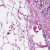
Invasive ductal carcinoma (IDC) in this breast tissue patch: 0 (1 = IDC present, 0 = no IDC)